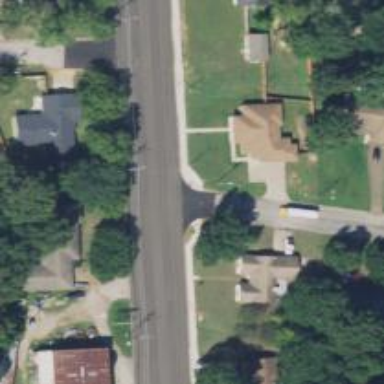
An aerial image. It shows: Secondary road with asphalt surface.